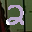
Label: 2